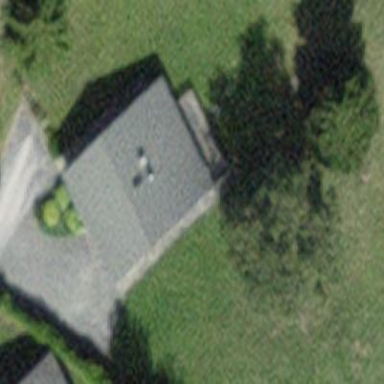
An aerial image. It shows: Detached building.